Question: I'm profiling my application using the leak instrument, and I have some leaks. If I look in the responsible library column I can only see some frameWork library (mostly ImageIO).I would like to know if there is a way to know if a leak come from my code or is something related to the framework itself. For example if I select a leak and I look in the extended detail the stack trace there is no reference to my code (see image below)

I am a bit confused about that, could be possible that I don't see any reference to my code but the leak is somehow related to it? and if yes what could be the best strategy to discover who is leaking?
Any help / suggestions / tutorial is welcome
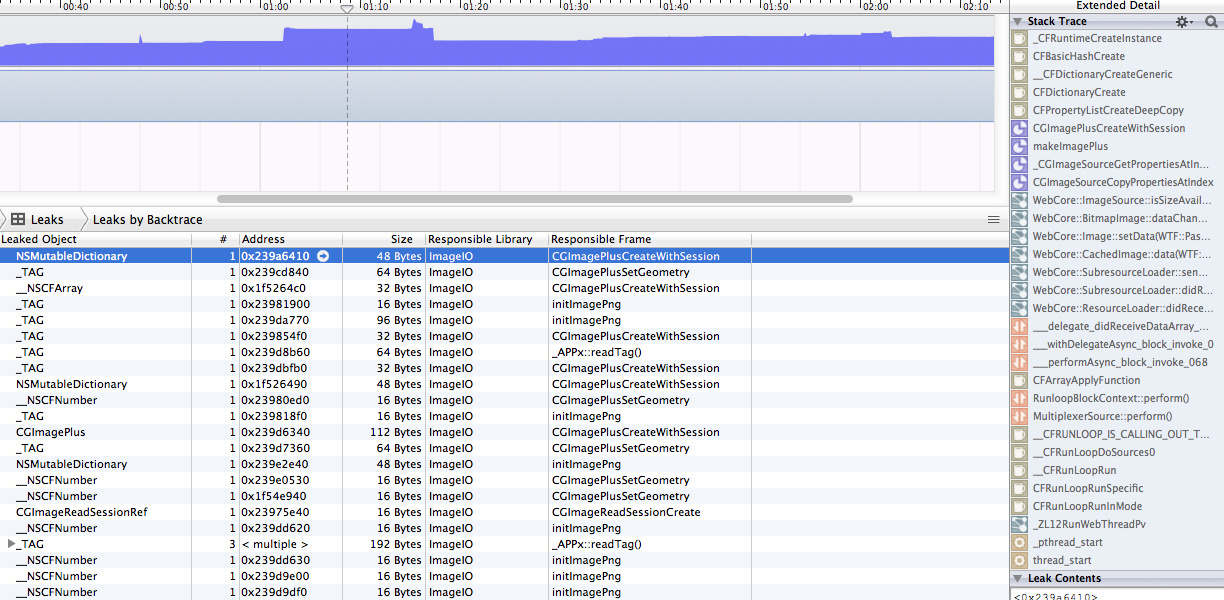
Answer: As you can see in image, just change the settings like:
Select Call tree, and then on left hand side check: Invert Call tree, Hide-System Libraries and Show Obj-c only
Now if you are getting leaks then you can get hint of where is your code leaking